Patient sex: M
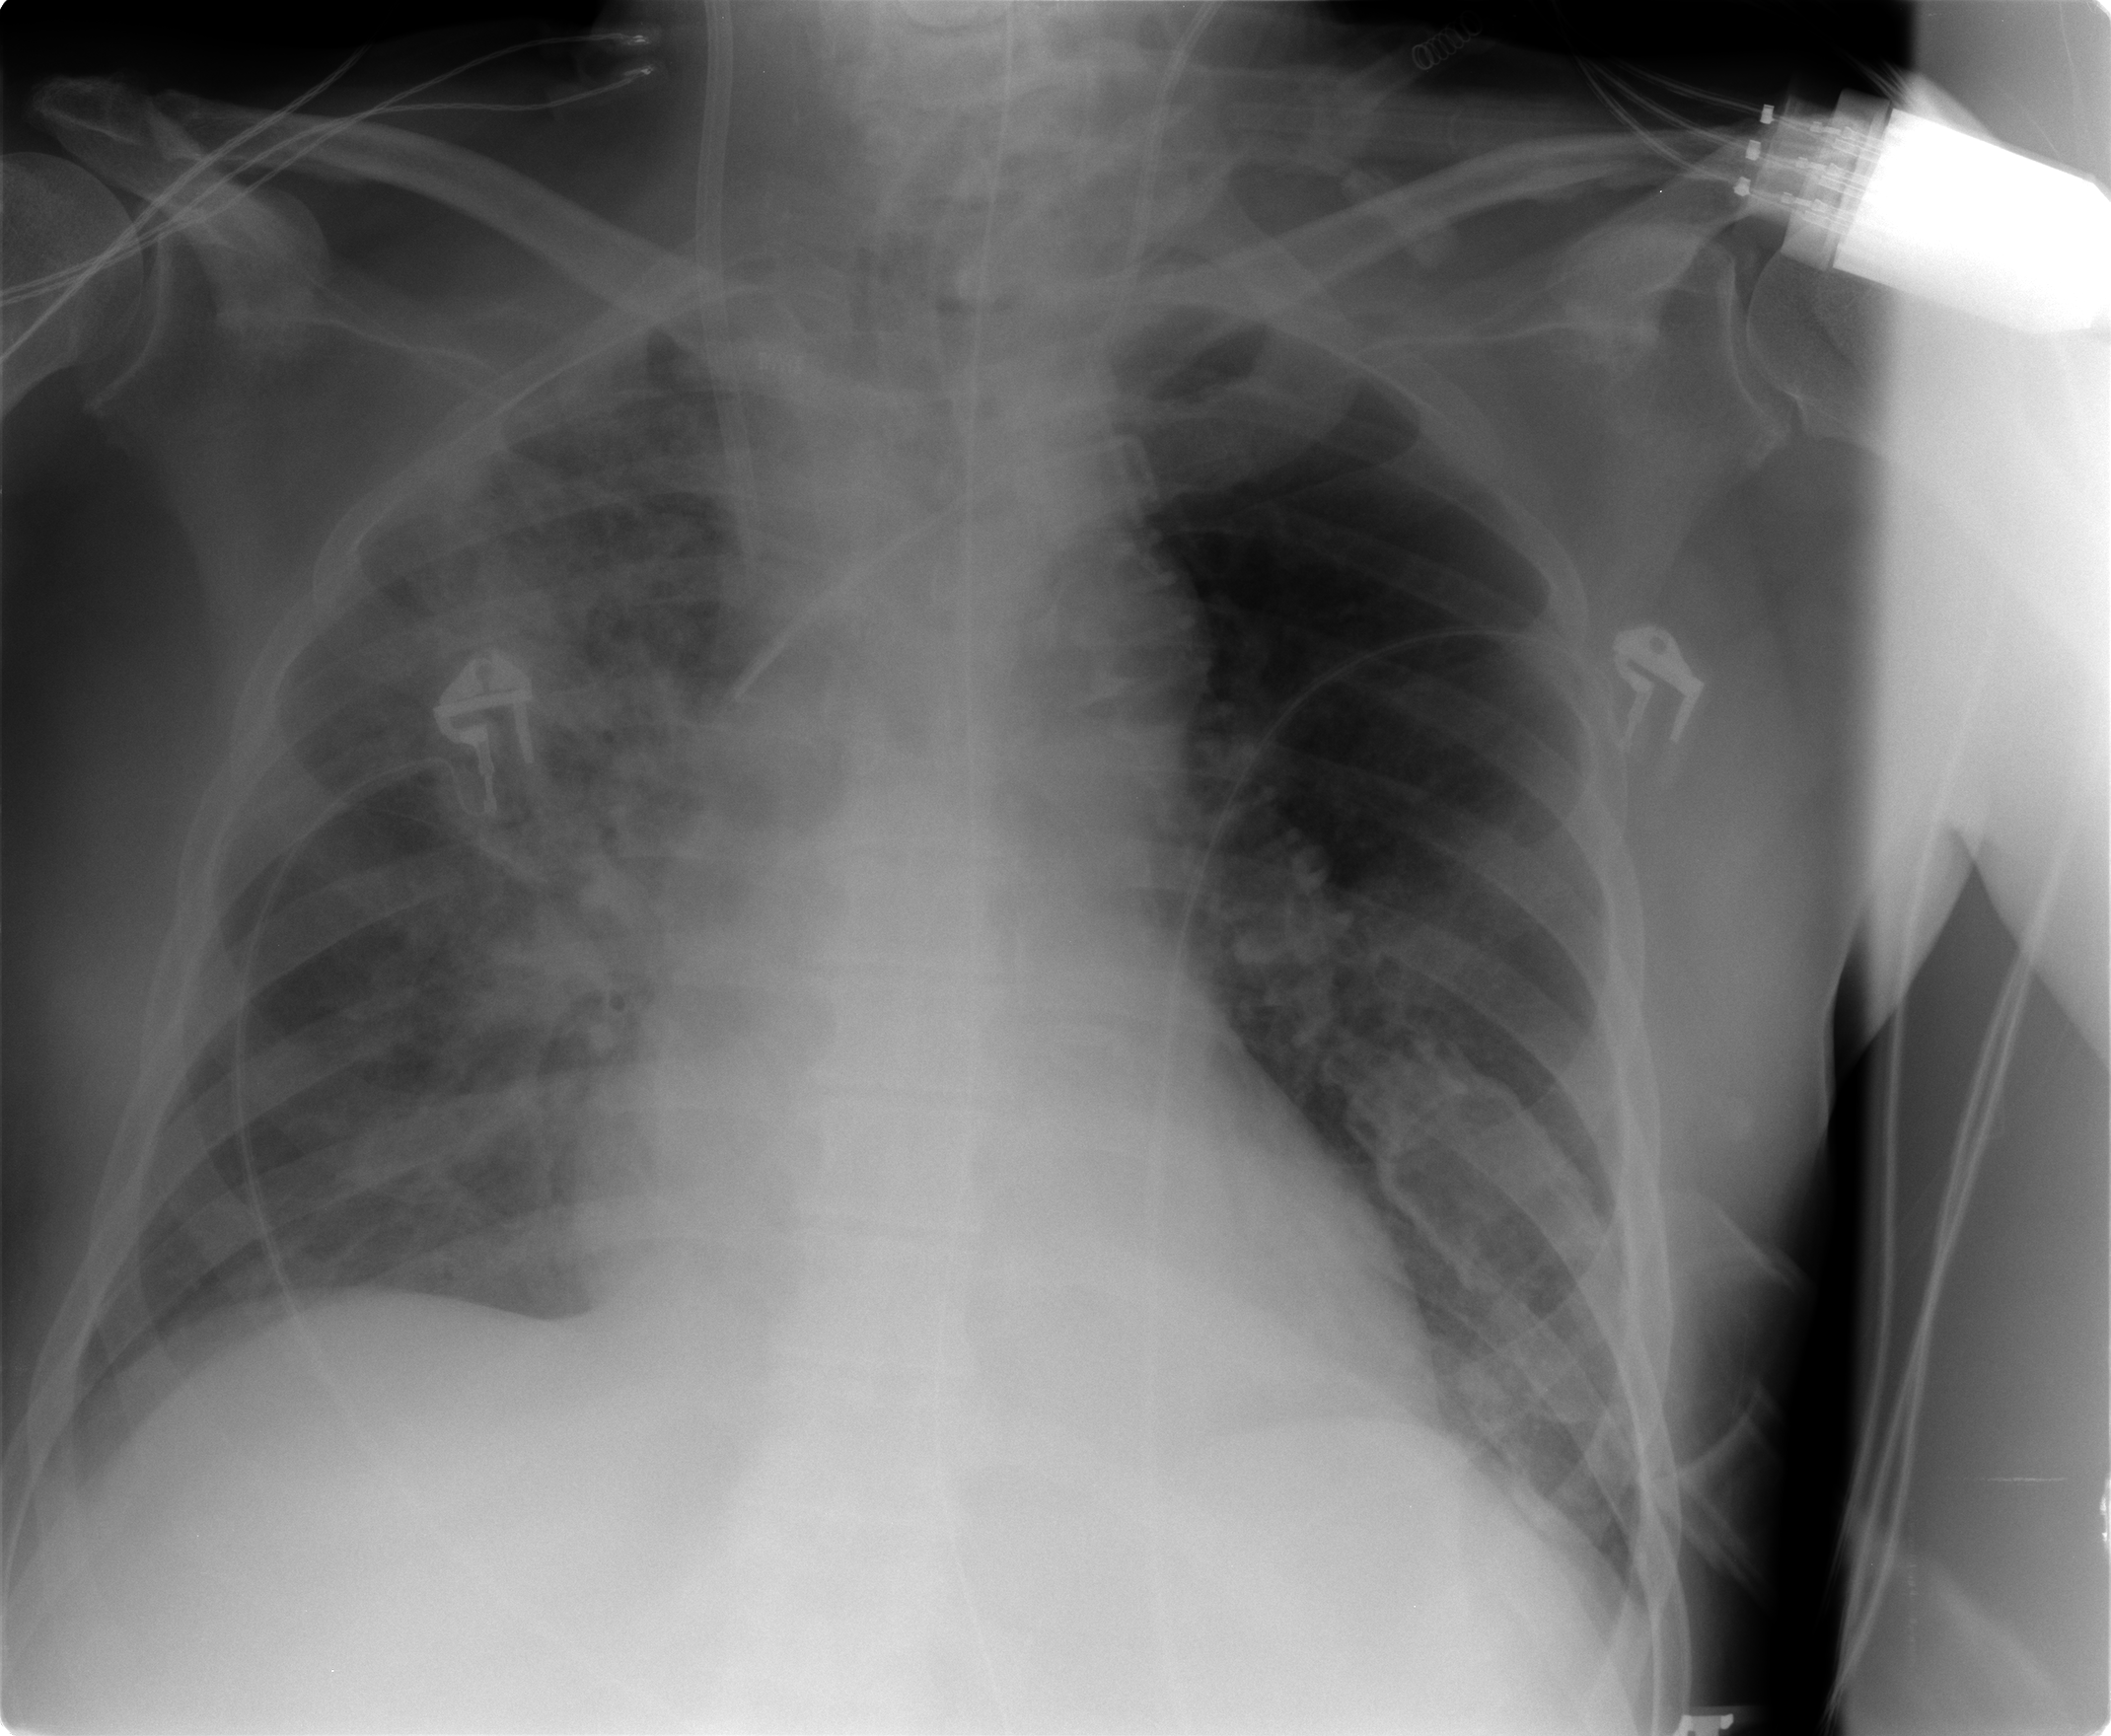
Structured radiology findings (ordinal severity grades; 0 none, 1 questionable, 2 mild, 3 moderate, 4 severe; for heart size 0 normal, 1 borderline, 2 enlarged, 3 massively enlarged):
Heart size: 1
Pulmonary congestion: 2
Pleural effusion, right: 0
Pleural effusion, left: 0
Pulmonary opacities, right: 3
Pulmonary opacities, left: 2
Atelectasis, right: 3
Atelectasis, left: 2